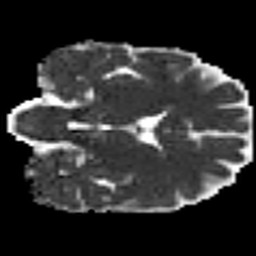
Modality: MD
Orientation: coronal
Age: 39
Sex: male
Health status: ill
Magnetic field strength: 3 T
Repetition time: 9 s
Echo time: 0.093 s